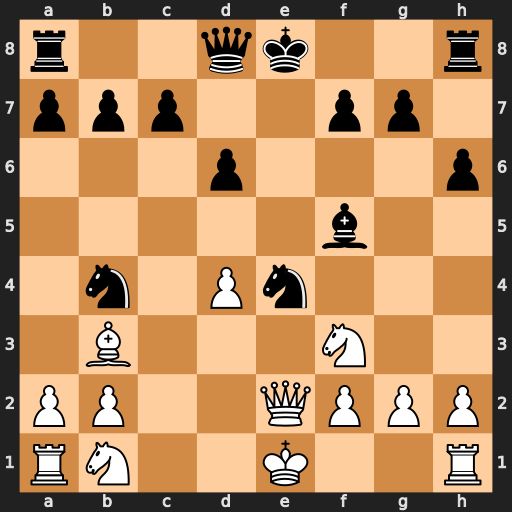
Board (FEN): r2qk2r/ppp2pp1/3p3p/5b2/1n1Pn3/1B3N2/PP2QPPP/RN2K2R
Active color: w
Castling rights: KQkq
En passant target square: -
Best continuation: Qb5+ Qd7 Qxb4